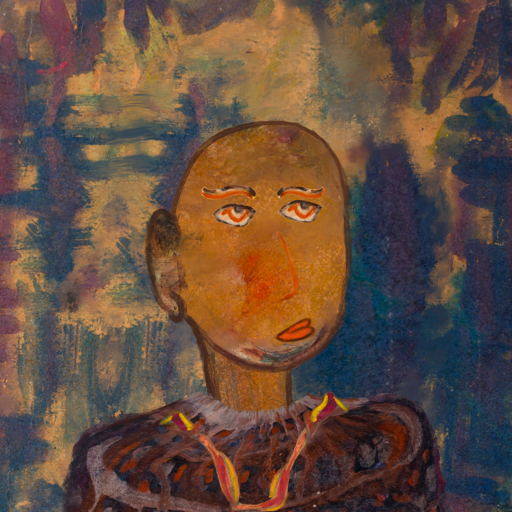
Background: InTheSun, Head And Neck Side: Pipe, Face Side: Experience, Bust: Hypocrite, Hair Side: Blank, Head Accessory: Blank, Second Necklace: Gypsy_Mother_1, Necklace: Blank, Baby: Blank